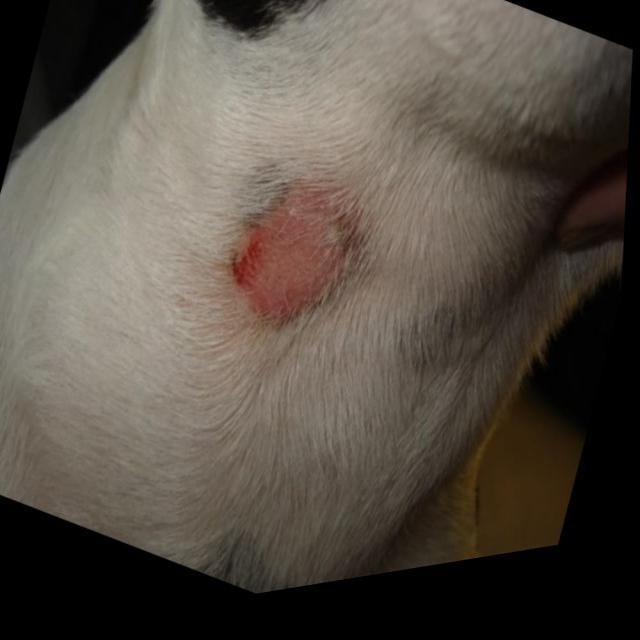
Canine ringworm (Dermatophytosis) — fungal infection caused by Microsporum or Trichophyton. Presents with circular alopecia, scaling, crusting, and broken hairs.